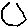
Label: hexagon